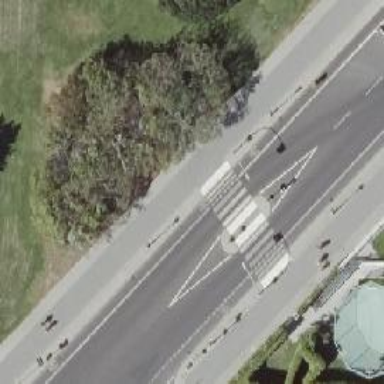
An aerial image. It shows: Tertiary road with asphalt surface. It has separate sidewalks and exclusive cycle lanes marked with lane markings.